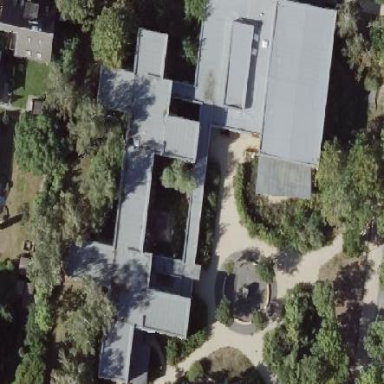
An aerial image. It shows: School building.